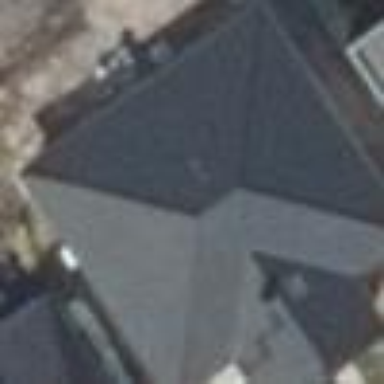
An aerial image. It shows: Detached building with hipped roof shape.